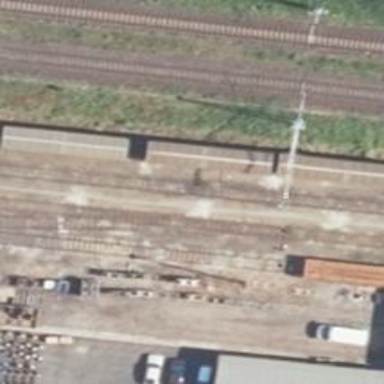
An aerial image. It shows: Rail siding with electrified contact lines.